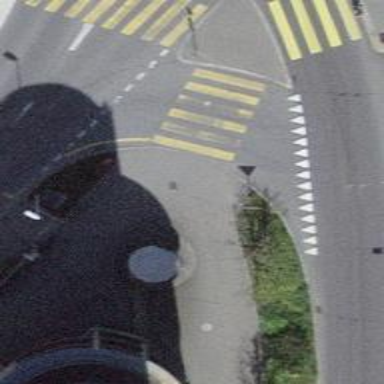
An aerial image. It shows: Kerb serving as barrier.